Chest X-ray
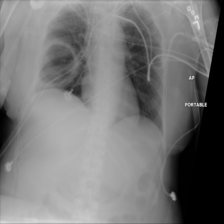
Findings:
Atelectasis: negative
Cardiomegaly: negative
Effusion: negative
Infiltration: negative
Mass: negative
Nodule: negative
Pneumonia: negative
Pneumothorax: negative
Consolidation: negative
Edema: negative
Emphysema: positive
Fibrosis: negative
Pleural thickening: negative
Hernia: negative